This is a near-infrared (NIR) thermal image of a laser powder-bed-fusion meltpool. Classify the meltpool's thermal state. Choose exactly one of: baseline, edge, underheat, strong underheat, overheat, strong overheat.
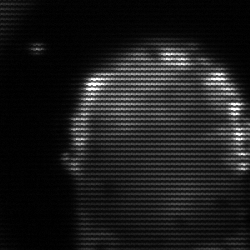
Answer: baseline